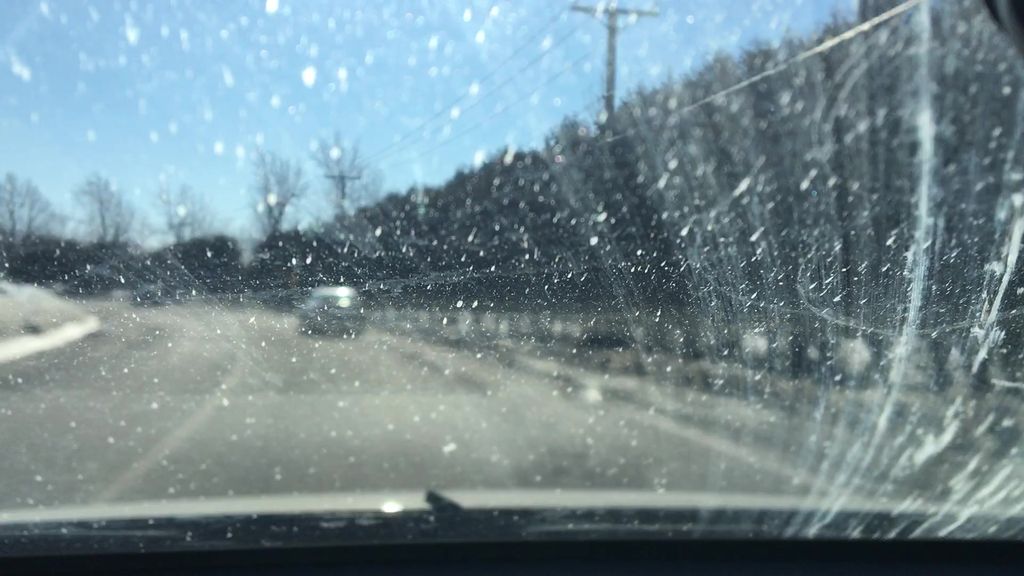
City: ottawa-gatineau